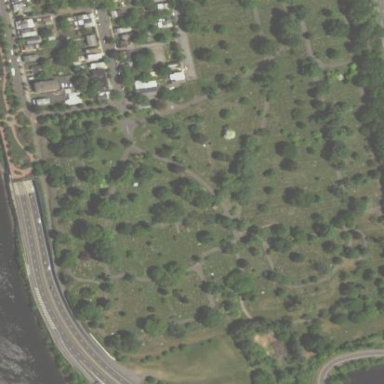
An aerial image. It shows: Cemetery.